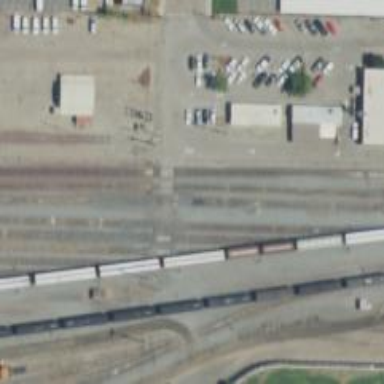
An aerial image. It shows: Railway yard in service.